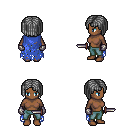
a pixel art fantasy rpg character, female body template, human, dark skin, blue tattered cape, teal pants, gray pageboy hairstyle, metal gloves, dagger, four views (front, back, left, right), 2x2 character sprite sheet, small pixel art, hard edges, no anti-aliasing